Aerial crown-view tile of a tropical tree (Barro Colorado Island, Panama), acquired 20250818:
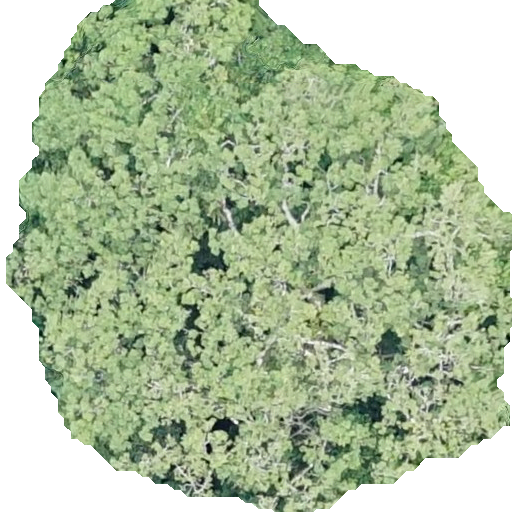
Species: Ceiba pentandra
GBIF accepted scientific name: Ceiba pentandra
Crown area: 289.367 m²